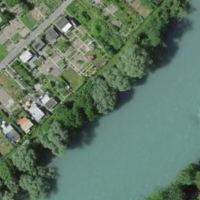
EUNIS habitat code: 53
Species observed at this site:
Phalacrocorax carbo
Symphoricarpos albus